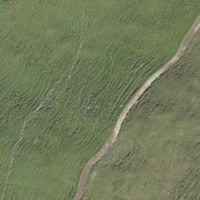
EUNIS habitat code: 23
Species observed at this site:
Phyteuma orbiculare